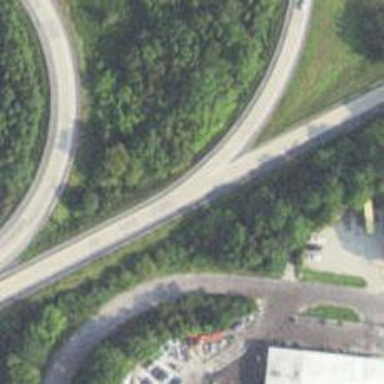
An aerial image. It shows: Motorway junction.